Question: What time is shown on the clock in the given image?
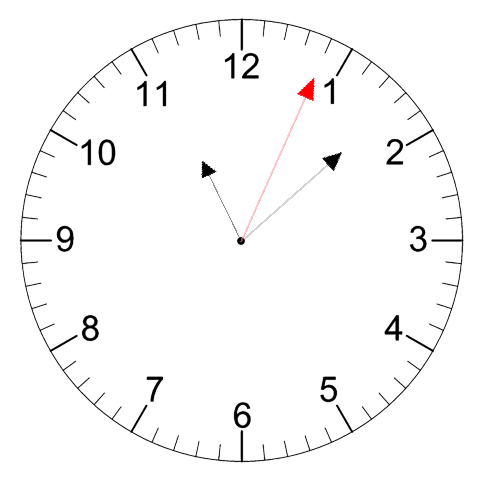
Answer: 11:08:04